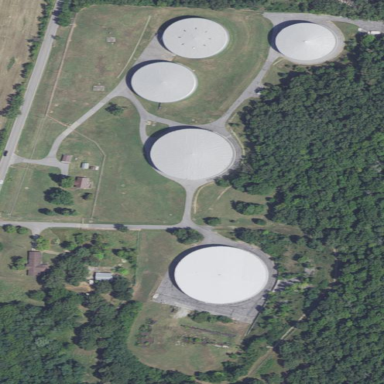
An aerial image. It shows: Water storage area.